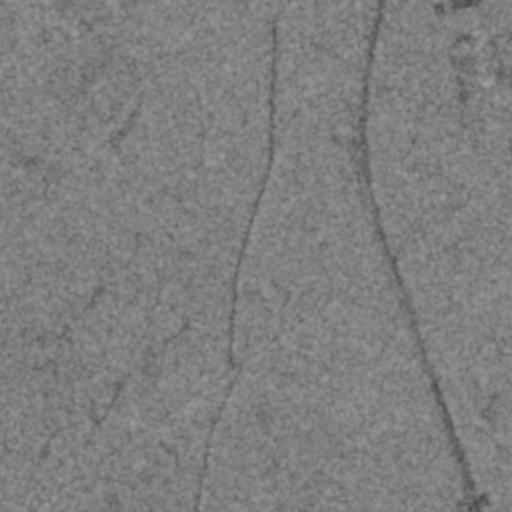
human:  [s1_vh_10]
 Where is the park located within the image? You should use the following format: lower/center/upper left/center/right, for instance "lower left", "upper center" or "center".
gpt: The park is located in the upper right of the image.
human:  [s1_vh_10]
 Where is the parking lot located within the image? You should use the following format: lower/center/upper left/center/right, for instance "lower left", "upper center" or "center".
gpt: The parking lot is located in the upper right of the image.
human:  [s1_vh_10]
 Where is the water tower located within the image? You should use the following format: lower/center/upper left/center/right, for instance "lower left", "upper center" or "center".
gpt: The water tower is located in the upper right of the image.
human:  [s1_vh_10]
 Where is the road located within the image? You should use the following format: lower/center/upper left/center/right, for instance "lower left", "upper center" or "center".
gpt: There is no road in the image.

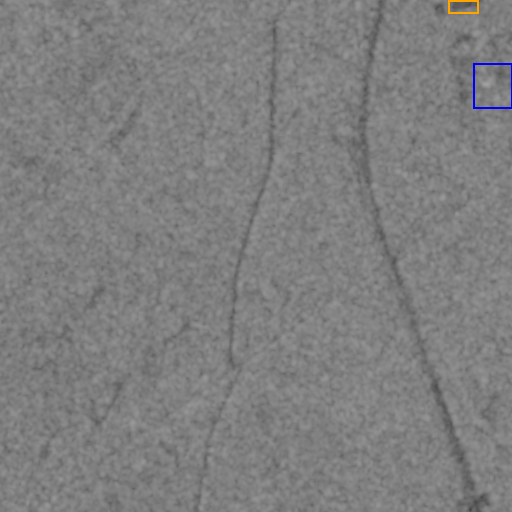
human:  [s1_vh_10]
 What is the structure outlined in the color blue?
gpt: The structure outlined in blue is a park.
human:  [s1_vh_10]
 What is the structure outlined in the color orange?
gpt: The structure outlined in orange is a parking lot.
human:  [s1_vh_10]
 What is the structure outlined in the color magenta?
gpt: There is no magenta outline.